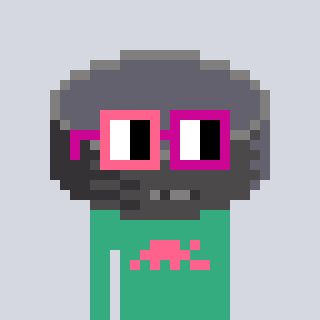
a pixel art character with square pink and red glasses, a hockey puck-shaped head and a teal-colored body on a cool background